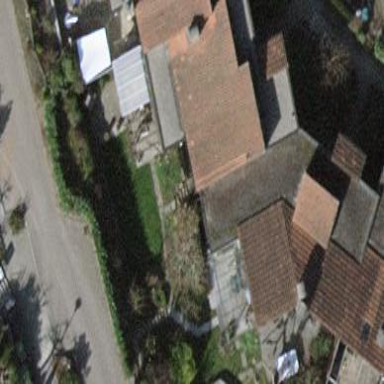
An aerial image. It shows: Terrace building.